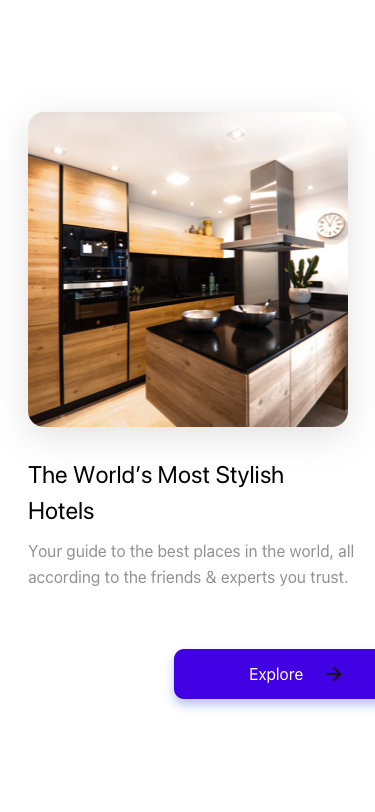
Text in this UI design:
Your guide to the best places in the world, all according to the friends & experts you trust.

The World’s Most Stylish Hotels
Explore